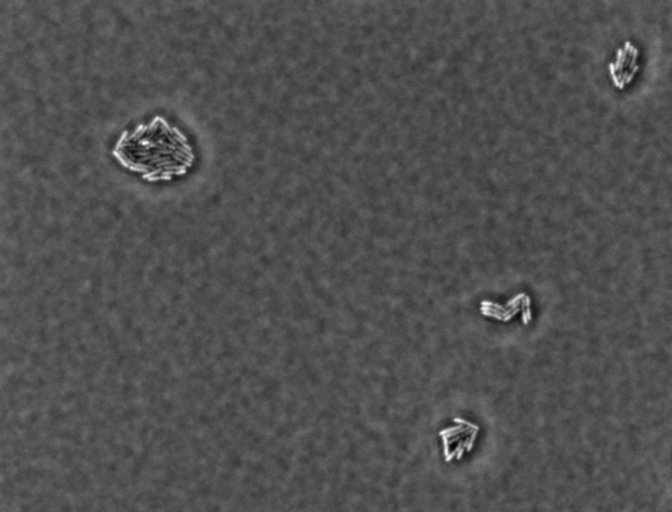
Salmonella enterica Enteritidis